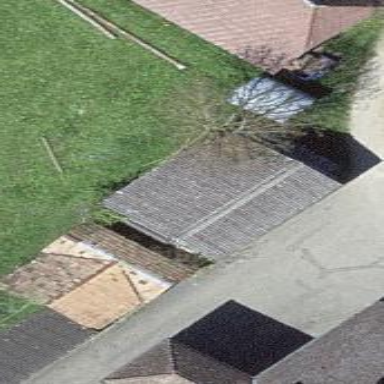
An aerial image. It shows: Garage building.